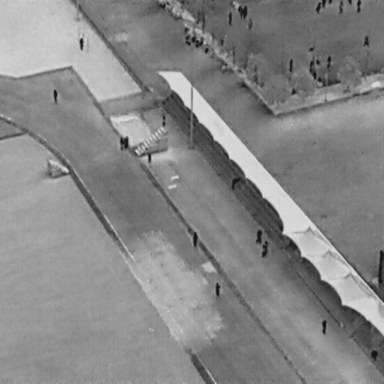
There are 24 People in the infrared image.